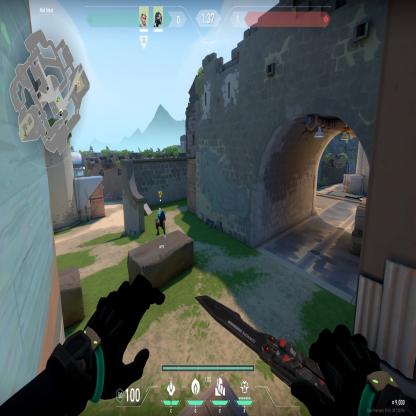
Label: teammate